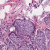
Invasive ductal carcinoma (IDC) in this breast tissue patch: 1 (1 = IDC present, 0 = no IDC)